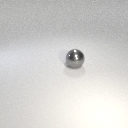
large gray metal sphere